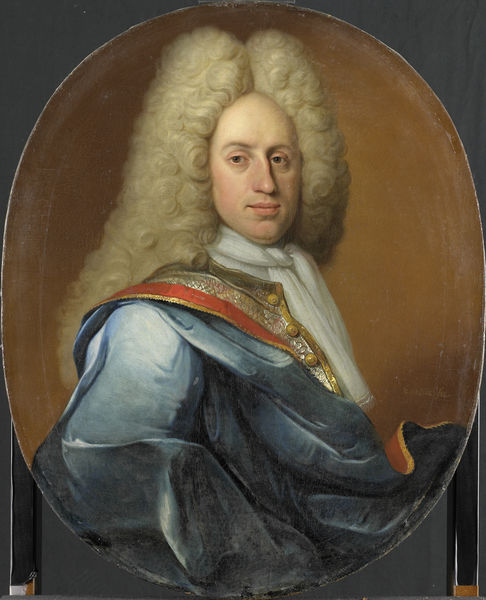
Titel: Hieronymus Josephus Boudaen, heer van St Laurens en Popkensburg
Künstler: Johan George Collasius
Standort: Amsterdam
Institution: Rijksmuseum
Schlagwörter: blau, gemälde, mann, umhang, weiß, braun, frisur, licht, mund, nase, schmuck, rot, schal, tuch, augen, barock, bildnis, portrait, porträt, gewand, gold, haare, mantel, reich, stickerei, adel, knopf, oval, rund, perücke, könig, halstuch, knöpfe, herrscher, portät, goldgrund, repräsentativ, pompös, prächtig